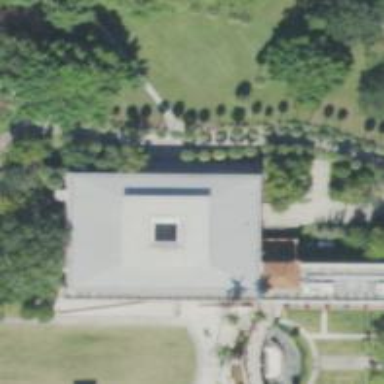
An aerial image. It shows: Museum building that serves as tourism spot.